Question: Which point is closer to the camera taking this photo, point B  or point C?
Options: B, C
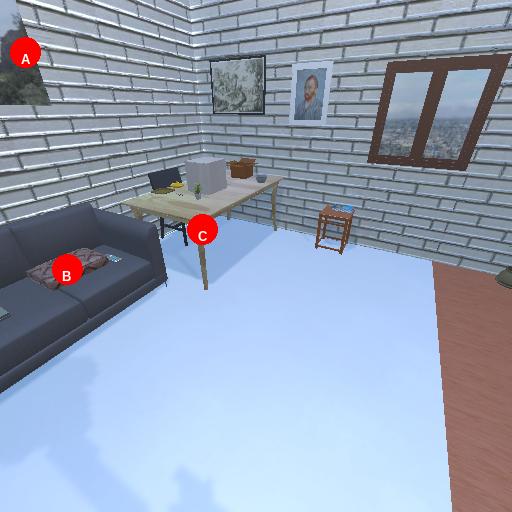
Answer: B